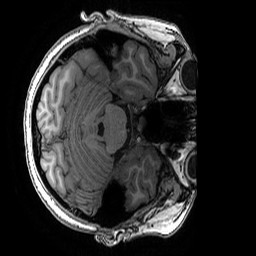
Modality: T1w
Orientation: axial
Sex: female
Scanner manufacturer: ge
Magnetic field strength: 3 T
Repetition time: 0.007664 s
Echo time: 0.00342 s